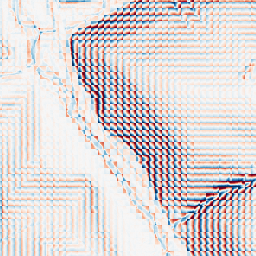
Category: wavelet
Decomposition family: wavelet_biorthogonal
Decomposition parameters: wavelet: bior1.3
level: 3
Upsampling method: nearest
Upsampling parameters: scale: 8
Upsampling scale: 8